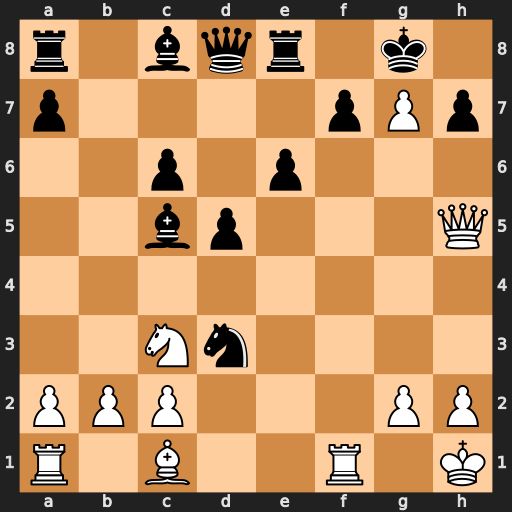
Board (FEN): r1bqr1k1/p4pPp/2p1p3/2bp3Q/8/2Nn4/PPP3PP/R1B2R1K
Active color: w
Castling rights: -
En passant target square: -
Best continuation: Qxf7#